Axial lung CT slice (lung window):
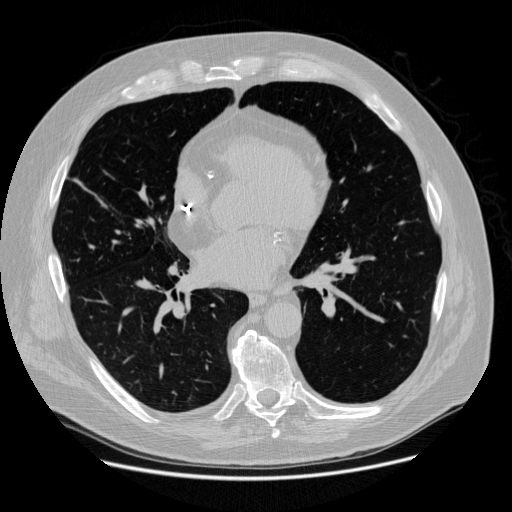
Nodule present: no